Current action and preconditions to check: trajectory_clear

Your task: For each precondition in the list above, predict whether it will hold at this action.

Consider the current scene as observed from the mobile robot's camera, and analyze the predicted future states of all dynamic agents (e.g., people, animals, vehicles, or any moving entities) within the NEXT SECOND.

IMPORTANT: Only answer "very likely" if you are absolutely certain—based on strong, clear evidence—that a dynamic agent will violate the precondition in the predicted future state. Do NOT answer "very likely" for unlikely, ambiguous, or low-probability risks.

Ask yourself for each precondition: Is there a high probability, with clear and convincing evidence, that the predicted future states of any dynamic agent will interfere with the predicted future state of the currently executing action within the NEXT SECOND, causing that precondition to fail?

Assess the risk level based on these predictions. Use "likely" or "very likely" if motions create a clear risk of interference.

Use "neutral" or "improbable" if agents are nearby but their predicted paths are clearly diverging or non-conflicting.

Failure Risk Categories: "very improbable", "improbable", "neutral", "likely", "very likely"

Answer Format: Output ONLY the probability_of_failure value from these categories: "very improbable", "improbable", "neutral", "likely", "very likely"

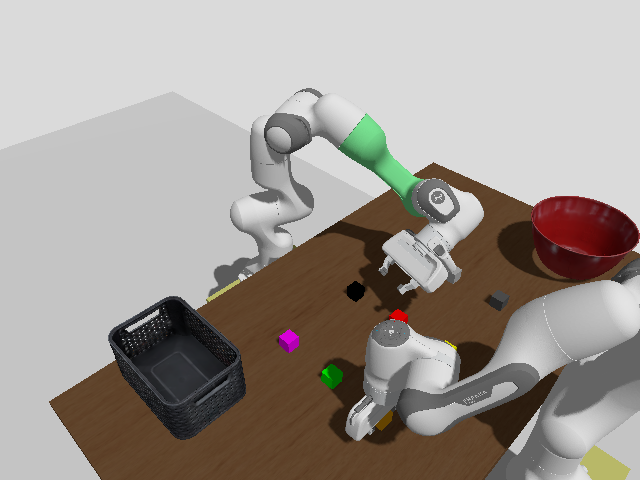

Answer: very improbable